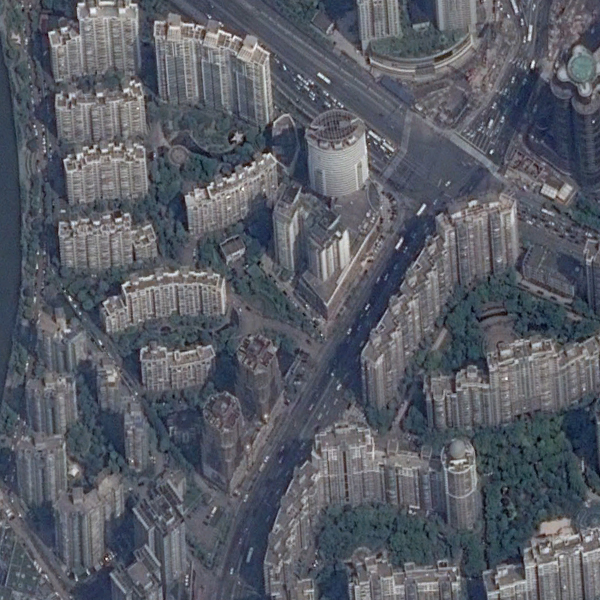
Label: Commercial